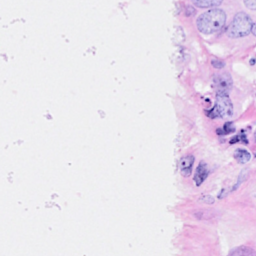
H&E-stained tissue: Breast